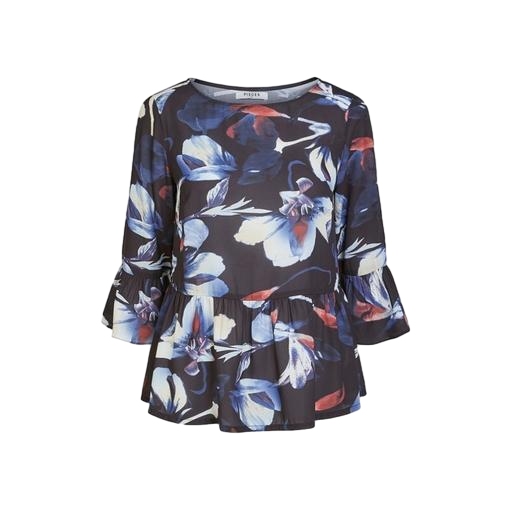
black floral-print top, blue floral-print top, multicolor floral-print t-shirt only macy, white background